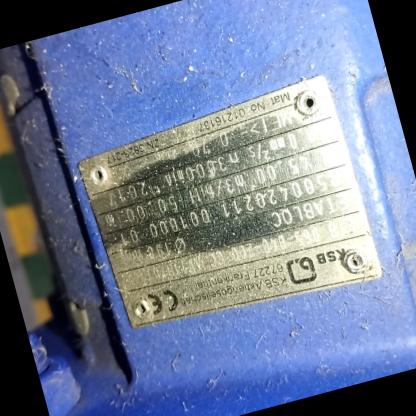
Klasa: tabliczka-znamionowa